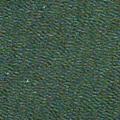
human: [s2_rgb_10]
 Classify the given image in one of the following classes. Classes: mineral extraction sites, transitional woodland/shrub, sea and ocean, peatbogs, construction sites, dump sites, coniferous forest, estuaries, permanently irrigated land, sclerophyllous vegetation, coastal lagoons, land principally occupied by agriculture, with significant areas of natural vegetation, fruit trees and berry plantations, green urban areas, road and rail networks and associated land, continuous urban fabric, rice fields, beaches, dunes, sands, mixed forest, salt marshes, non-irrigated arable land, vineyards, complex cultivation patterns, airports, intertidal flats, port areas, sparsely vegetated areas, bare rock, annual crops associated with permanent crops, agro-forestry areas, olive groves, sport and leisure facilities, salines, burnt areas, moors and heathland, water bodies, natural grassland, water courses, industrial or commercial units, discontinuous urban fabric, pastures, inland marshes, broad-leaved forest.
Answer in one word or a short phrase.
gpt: sea and ocean